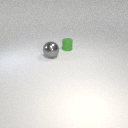
small green rubber cylinder to the right of large gray metal sphere